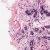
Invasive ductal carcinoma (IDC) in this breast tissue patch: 0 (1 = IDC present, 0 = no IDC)